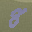
Label: 8